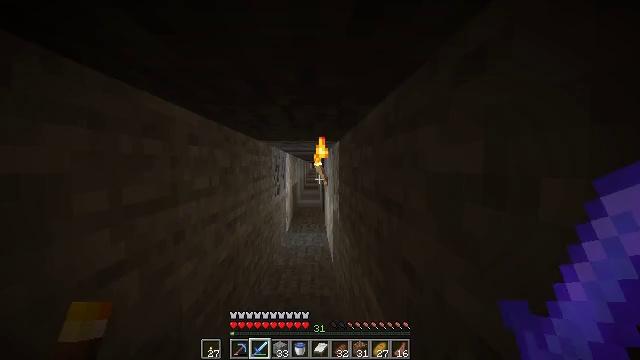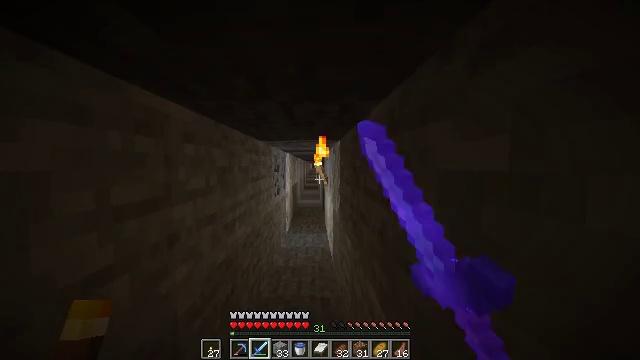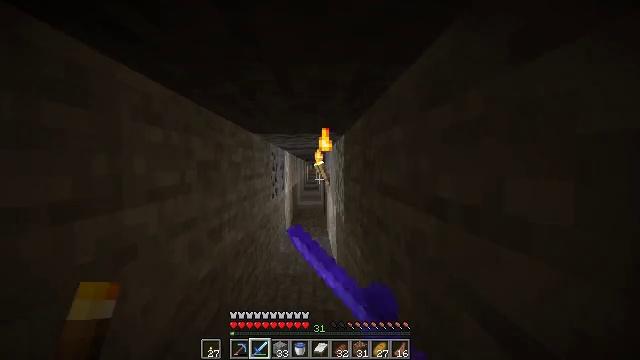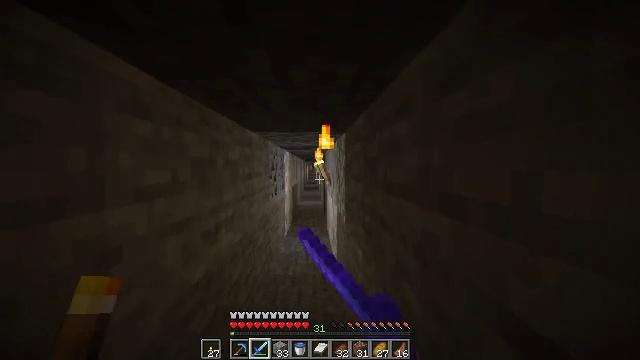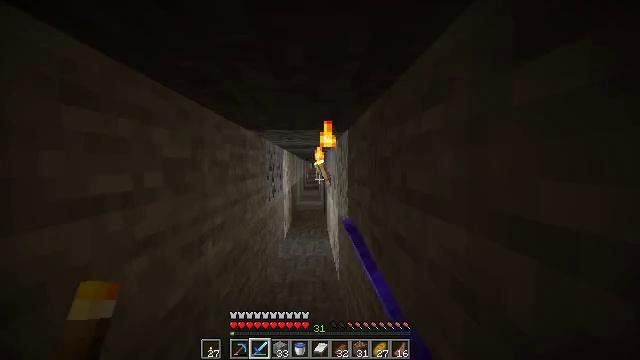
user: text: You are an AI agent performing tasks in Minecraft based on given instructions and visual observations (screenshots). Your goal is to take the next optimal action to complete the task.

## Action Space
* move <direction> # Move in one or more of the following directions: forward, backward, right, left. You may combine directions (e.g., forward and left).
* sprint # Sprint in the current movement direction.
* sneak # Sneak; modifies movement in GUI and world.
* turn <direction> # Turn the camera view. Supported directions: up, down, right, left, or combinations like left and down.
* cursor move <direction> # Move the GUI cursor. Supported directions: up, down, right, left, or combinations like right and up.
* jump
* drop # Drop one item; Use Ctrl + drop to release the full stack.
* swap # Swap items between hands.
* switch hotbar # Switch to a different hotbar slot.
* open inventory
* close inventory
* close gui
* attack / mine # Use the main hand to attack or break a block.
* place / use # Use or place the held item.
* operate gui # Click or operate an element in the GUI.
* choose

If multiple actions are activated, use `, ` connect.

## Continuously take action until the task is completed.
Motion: motion action
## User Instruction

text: Take down the wall torch for reuse.
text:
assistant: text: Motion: move forward, sprint, attack / mine
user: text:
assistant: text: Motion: move forward, sprint, attack / mine
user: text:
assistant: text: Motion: move forward, sprint, attack / mine
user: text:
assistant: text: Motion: move forward, sprint
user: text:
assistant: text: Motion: sprint